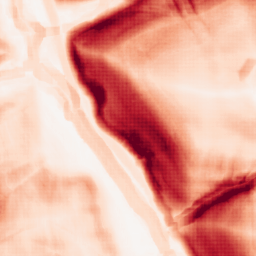
Category: morphological
Decomposition family: morphological_gradient
Decomposition parameters: size: 10
shape: square
Upsampling method: sinc_blackman
Upsampling parameters: scale: 4
kernel_size: 8
Upsampling scale: 4